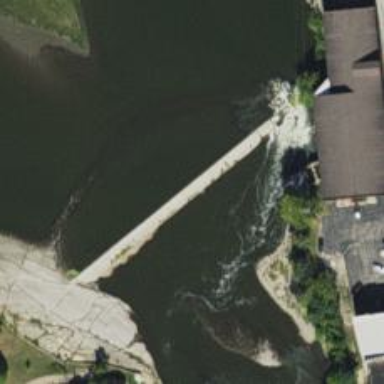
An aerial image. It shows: Weir in waterway.